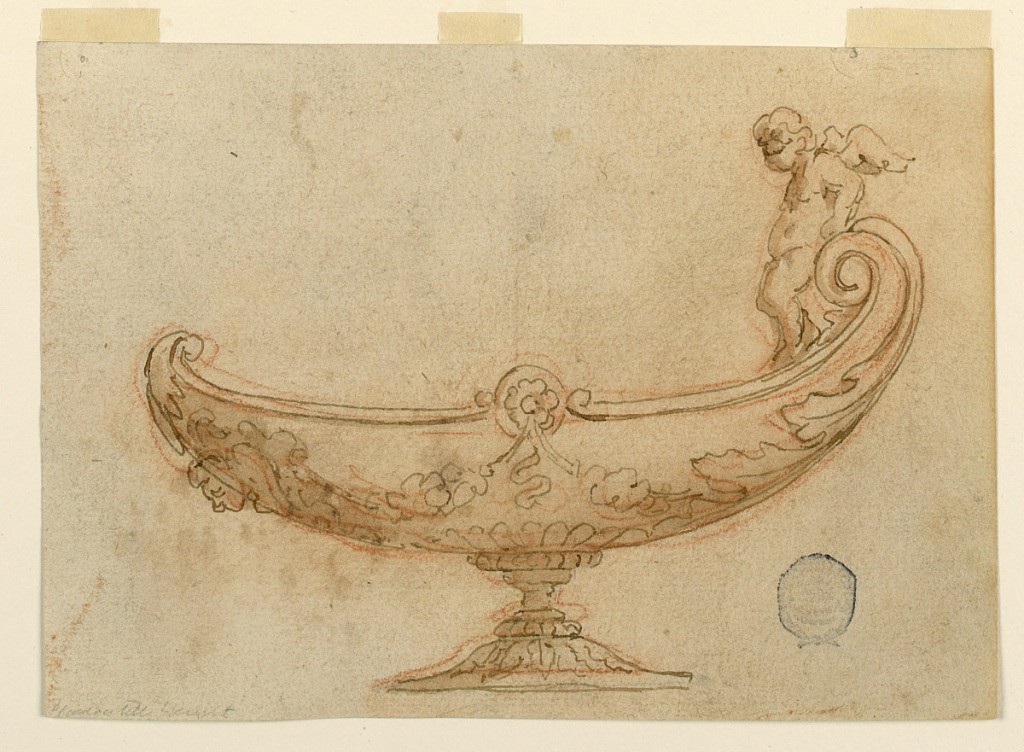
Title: Design for a Bowl
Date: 1820–35
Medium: Red crayon, pen and ink on paper
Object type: Drawing
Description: Design for a bowl in the shape of a nef. At right, an angel perches on a scroll. An antefix mask at left.